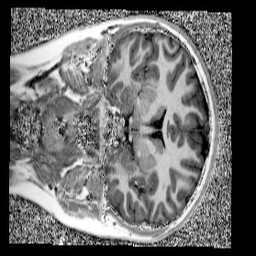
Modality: UNIT1
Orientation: coronal
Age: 11
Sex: female
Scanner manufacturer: siemens
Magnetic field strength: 3 T
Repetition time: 4 s
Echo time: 0.00303 s